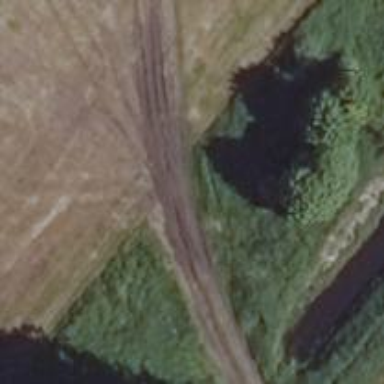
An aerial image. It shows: Track with grade 4 tracktype.